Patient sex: F
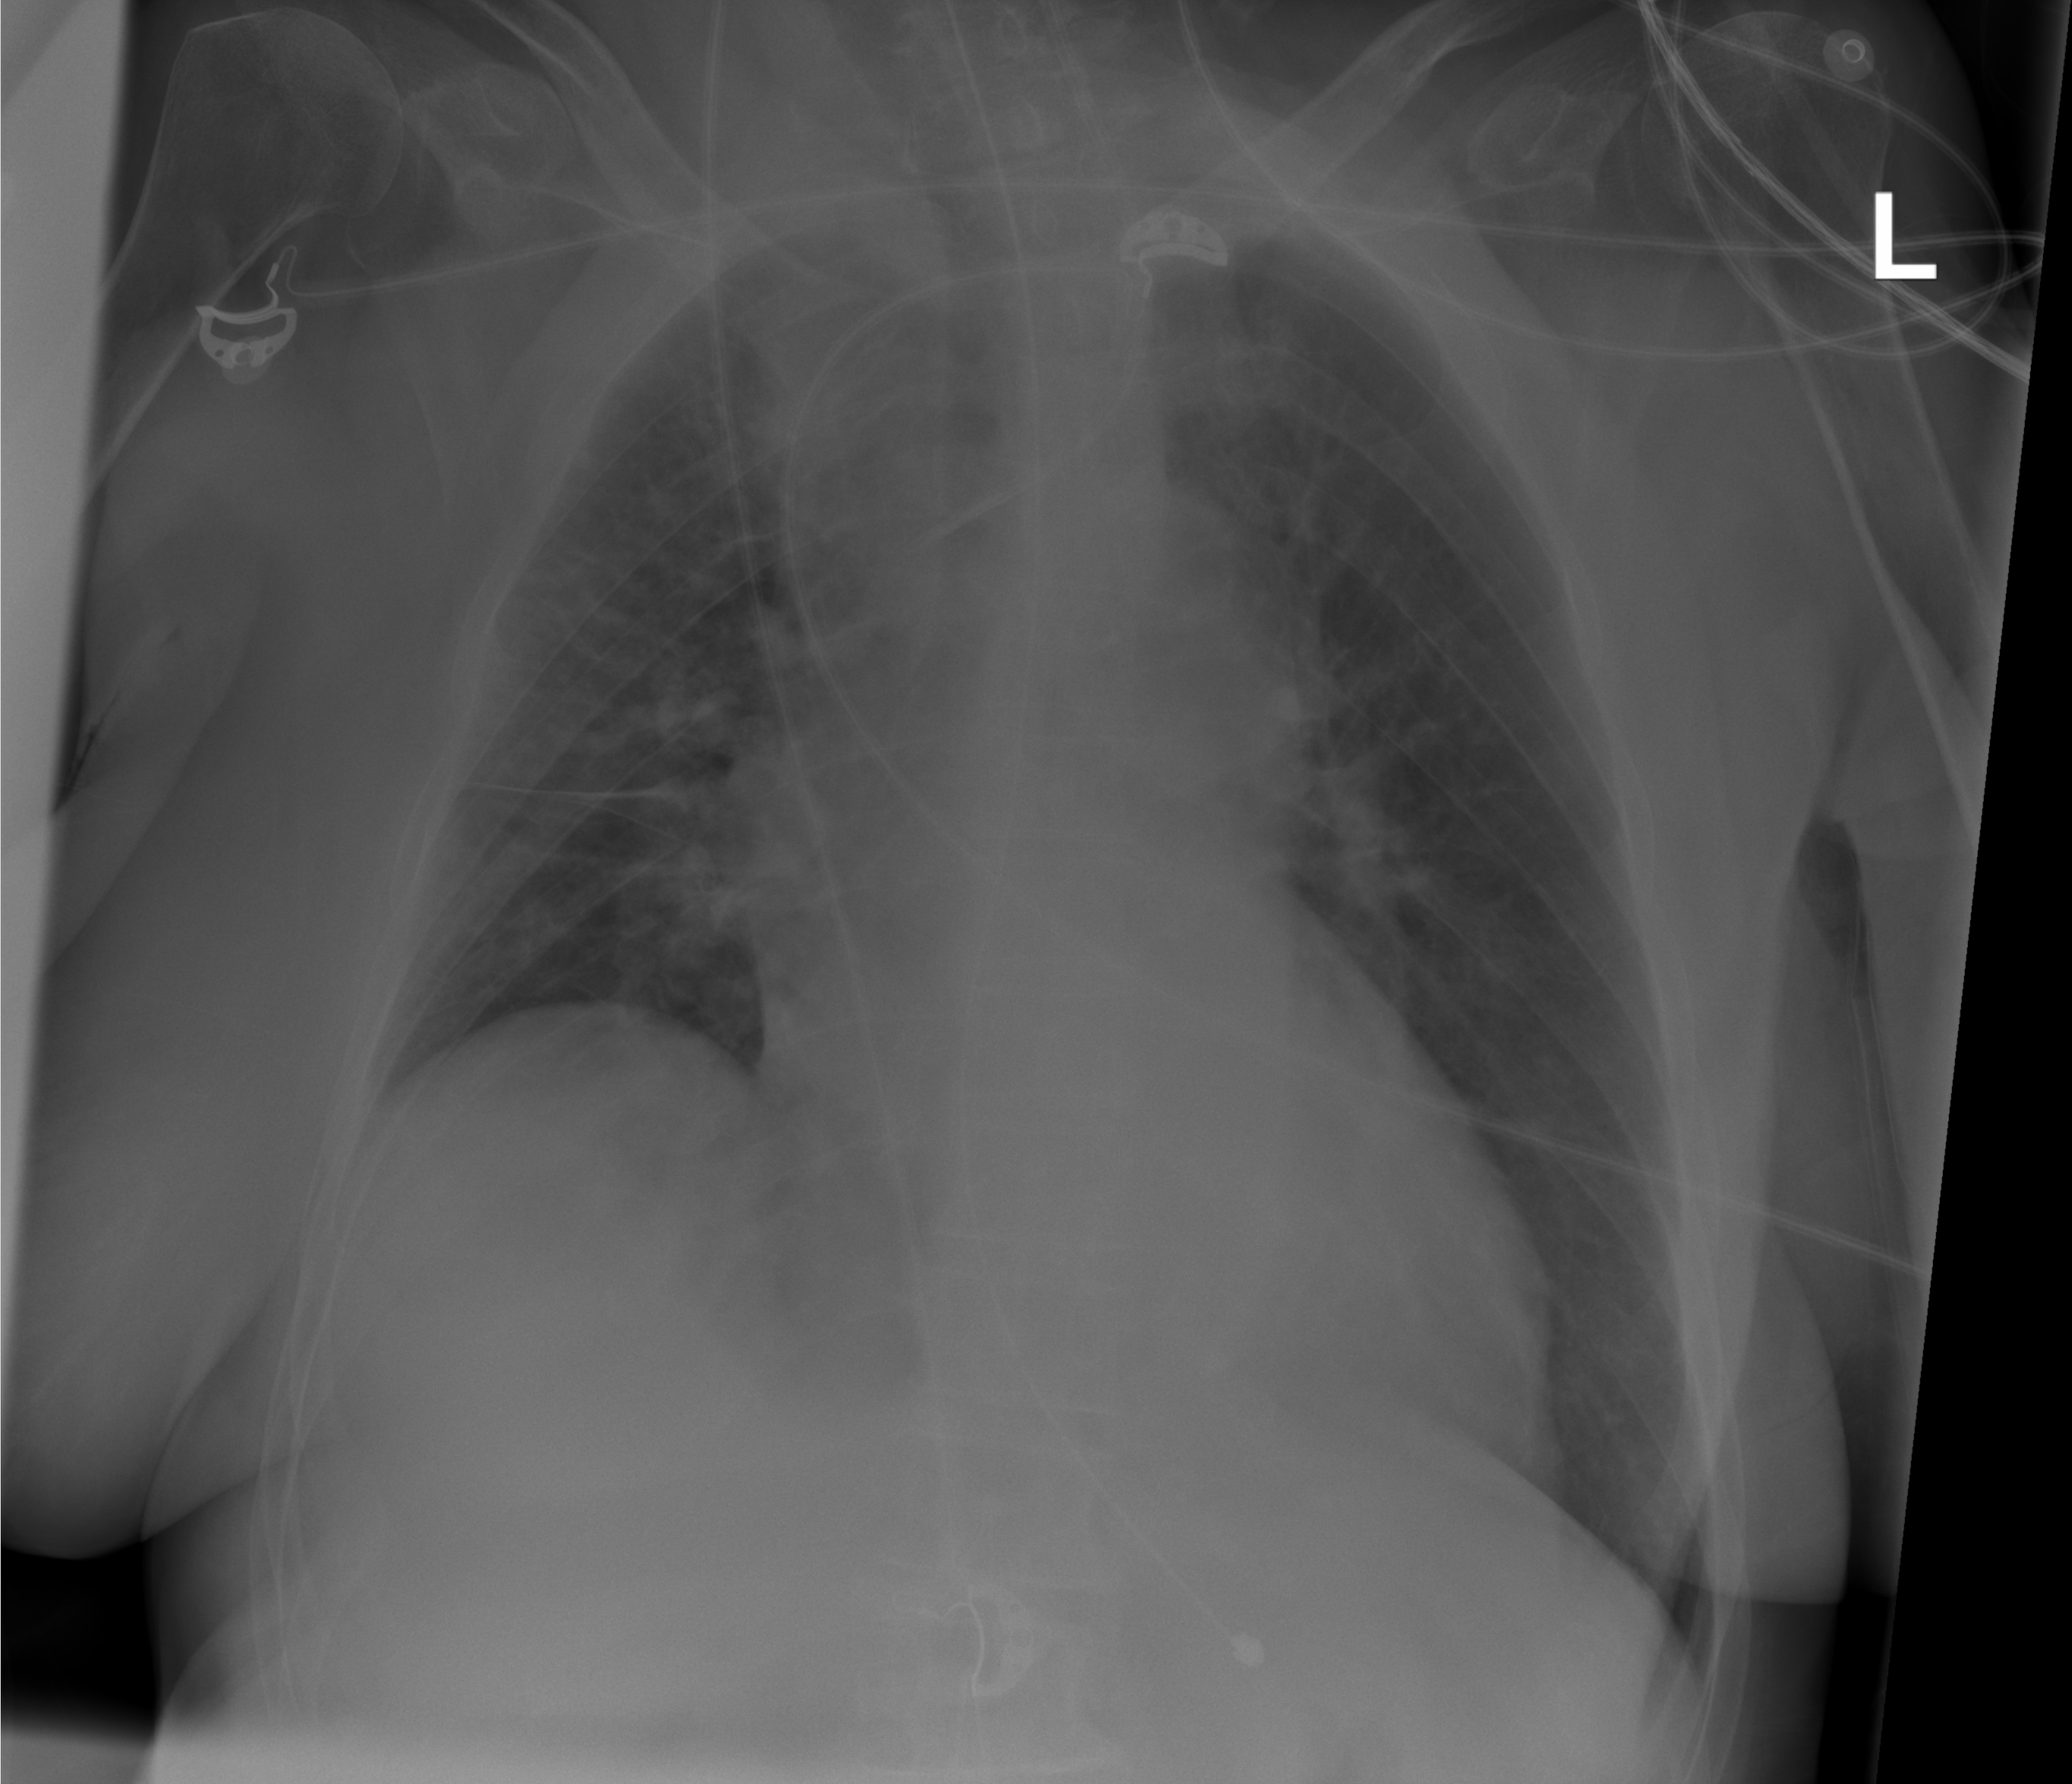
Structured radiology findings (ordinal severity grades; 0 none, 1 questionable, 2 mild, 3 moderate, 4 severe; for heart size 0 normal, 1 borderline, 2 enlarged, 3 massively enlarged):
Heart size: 2
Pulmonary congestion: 2
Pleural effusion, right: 0
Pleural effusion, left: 0
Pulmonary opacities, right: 0
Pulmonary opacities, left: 0
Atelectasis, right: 0
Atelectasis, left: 0